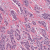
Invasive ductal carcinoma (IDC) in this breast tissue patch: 1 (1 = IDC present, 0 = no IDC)